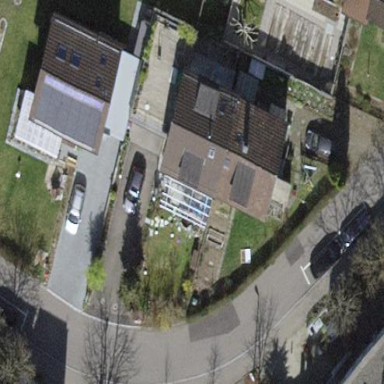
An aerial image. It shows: Semidetached house with tiled roof.